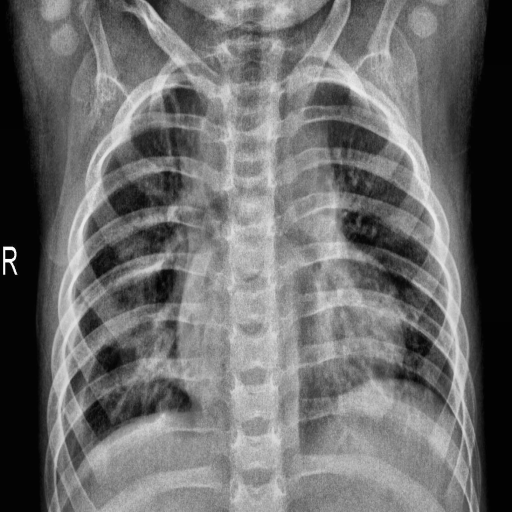
Finding: PNEUMONIA